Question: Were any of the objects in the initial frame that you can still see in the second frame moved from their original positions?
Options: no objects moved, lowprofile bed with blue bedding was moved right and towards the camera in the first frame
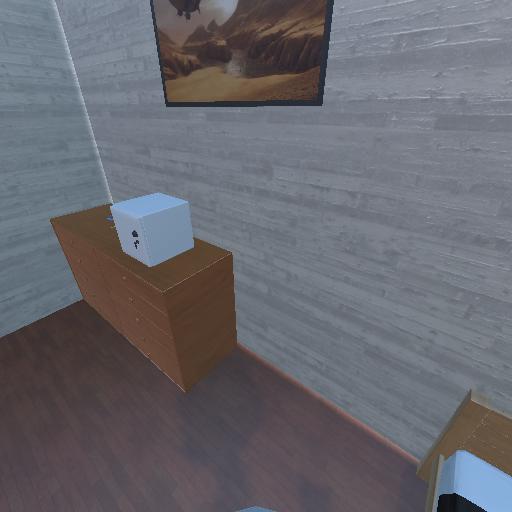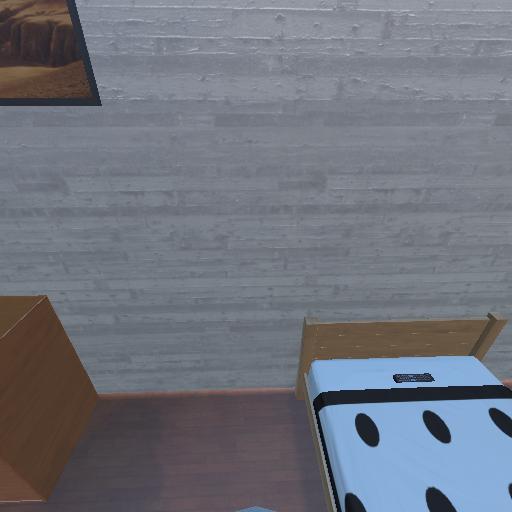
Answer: no objects moved